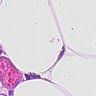
Metastatic tissue present: no